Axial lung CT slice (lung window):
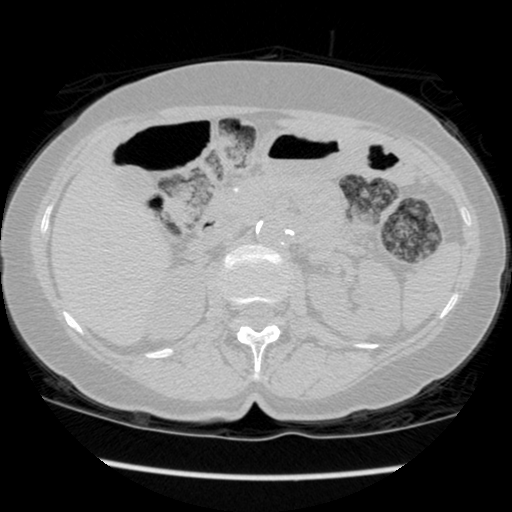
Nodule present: no